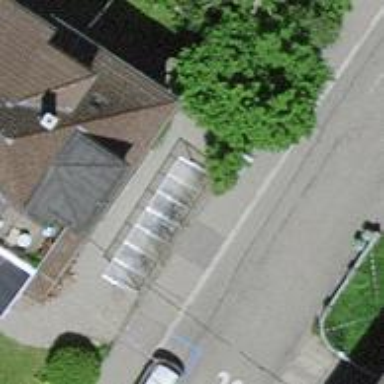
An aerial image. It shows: Bicycle parking facility.